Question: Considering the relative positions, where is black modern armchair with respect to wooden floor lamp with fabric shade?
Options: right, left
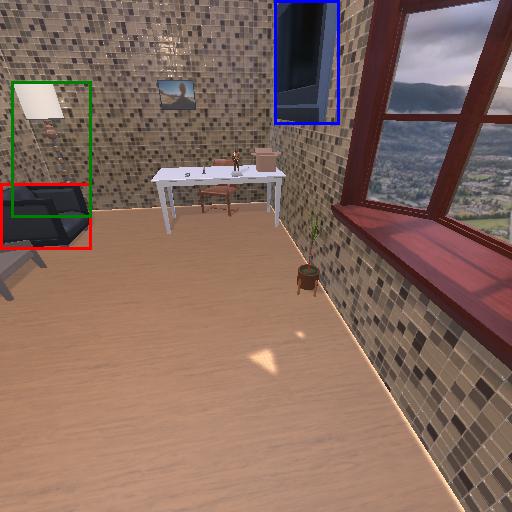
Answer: right